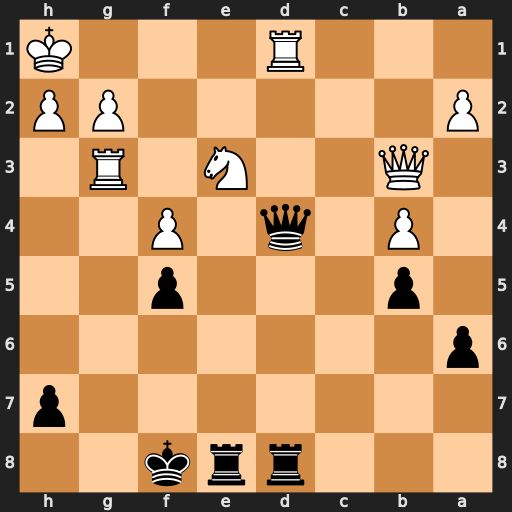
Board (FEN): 3rrk2/7p/p7/1p3p2/1P1q1P2/1Q2N1R1/P5PP/3R3K
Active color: b
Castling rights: -
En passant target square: -
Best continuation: Qxd1+ Qxd1 Rxd1+ Nxd1 Re1#